【题型】解答题　【知识点】解析几何　【难度】easy
如图所示，已知三角形的三个顶点为$A(2,4),B(1,-2),C(-2,3)$，求：

\vspace{0.5em}
(1) 边$BC$上的中线所在直线的方程；
\vspace{0.5em}
(2) 边$BC$上的高$AD$所在直线的方程；
\vspace{0.5em}
（注意：最后结果统一用一般式表示）
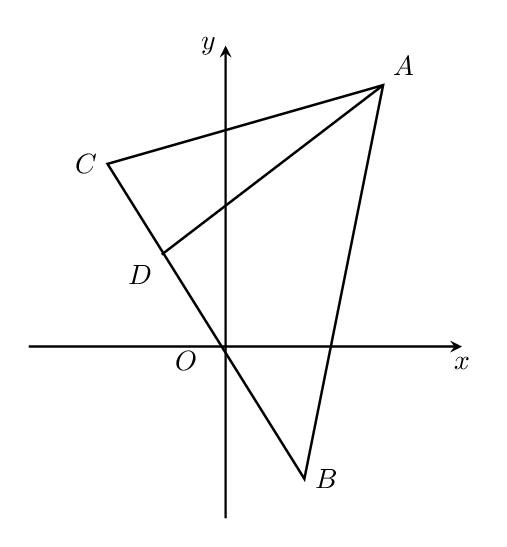
【解答】
\textbf{【答案】}(1)$7x-5y+6=0$ \quad (2)$3x-5y+14=0$
\vspace{0.5em}
\textbf{【分析】}(1) 先求$BC$的中点$Q\left(-\dfrac{1}{2},\dfrac{1}{2}\right)$，再根据两点式方程求解即可；
\vspace{0.5em}
(2) 先根据直线垂直的斜率关系得$k_{AD}=\dfrac{3}{5}$，再根据点斜式方程求解即可.
\vspace{1em}
\textbf{【详解】}(1) 解：由已知得$BC$的中点$Q\left(\dfrac{1-2}{2},\dfrac{-2+3}{2}\right)$，即$Q\left(-\dfrac{1}{2},\dfrac{1}{2}\right)$，
\vspace{0.5em}
边$BC$上的中线$AQ$的两点式方程为$\dfrac{y-4}{\dfrac{1}{2}-4}=\dfrac{x-2}{-\dfrac{1}{2}-2}$，即$7x-5y+6=0$；
\vspace{0.5em}
所以，边$BC$上的中线所在直线的方程为$7x-5y+6=0$.
\vspace{0.5em}
(2) 解：因为$k_{BC}=\dfrac{-2-3}{1-(-2)}=-\dfrac{5}{3}$，
\vspace{0.5em}
又$AD\perp BC$，则$k_{BC}\cdot k_{AD}=-1$，所以$k_{AD}=\dfrac{3}{5}$，
\vspace{0.5em}
所以直线$AD$的方程为$y-4=\dfrac{3}{5}(x-2)$，即$3x-5y+14=0$.
\vspace{0.5em}
所以边$BC$上的高$AD$所在直线的方程为$3x-5y+14=0$.